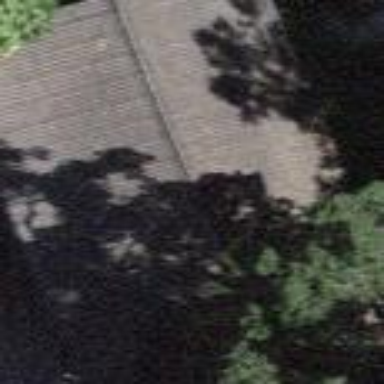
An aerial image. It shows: Shed.